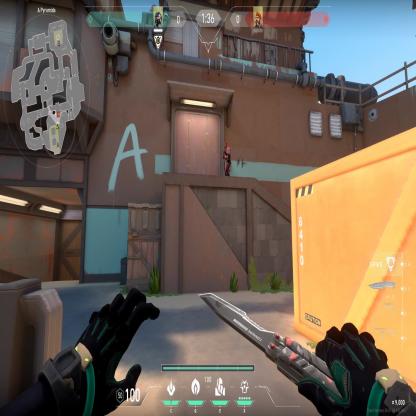
Label: enemy